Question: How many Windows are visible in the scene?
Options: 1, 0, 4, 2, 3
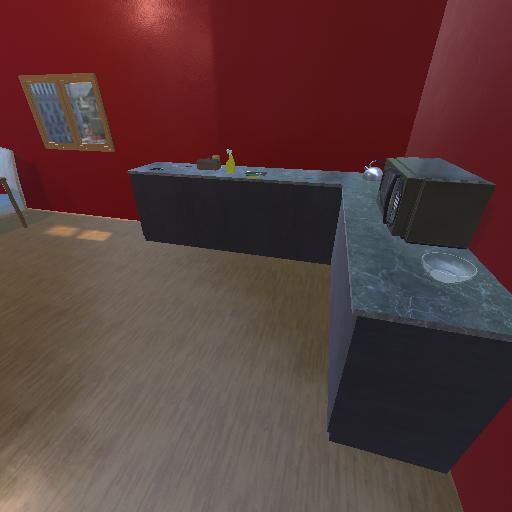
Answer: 1